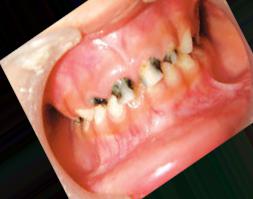
Condition: Caries